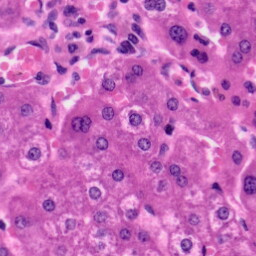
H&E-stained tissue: Liver